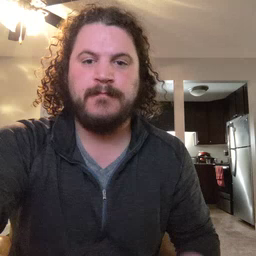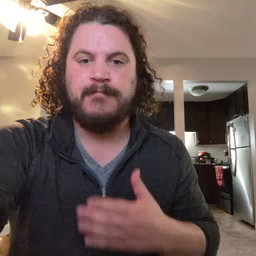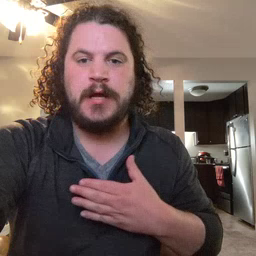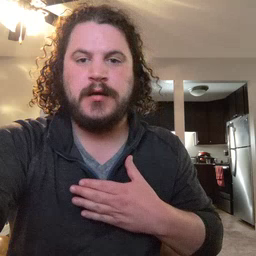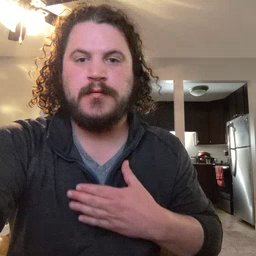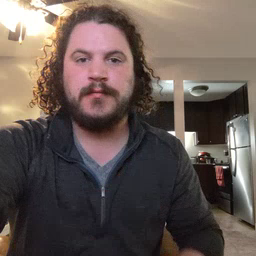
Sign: minemy